九年级 · 画法几何学
(本小题 8.0 分)

如图, 在 ${ }_{\mathrm{Rt}} \triangle_{\mathrm{ABC}}$ 中, $\angle \mathrm{ACB}=90$ 。, 点 $O, M$ 分别是 ${ }_{\mathrm{Rt}} \triangle_{\mathrm{ABC}}$ 的内心和外心, 连接 $\mathrm{OA}^{\prime}, \mathrm{OB}$, OM $\cdot$

(1)求 $\angle A O B$ 的度数;

(2)延长 $\mathrm{AC}$ 至点 $D$, 使 $\mathrm{AD}=\mathrm{AB}$, 连接 $\mathrm{BD}$, 求证: $\mathrm{AO} \perp \mathrm{BD}$;

个结论.
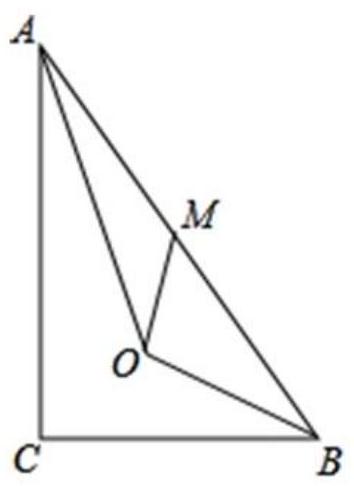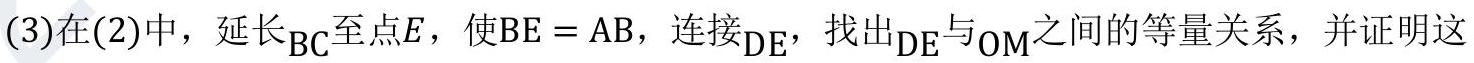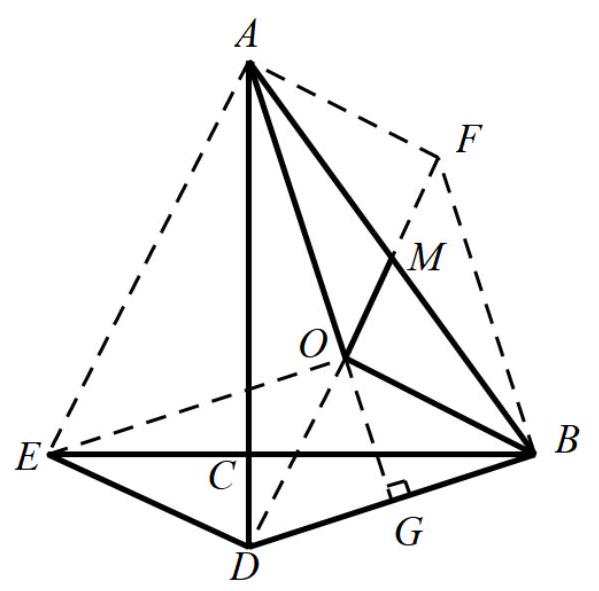
答案: 解: (1) $\because$ 点 $O$ 是Rt $\triangle A B C$ 的内心, $\therefore \angle O A B=\frac{1}{2} \angle C A B, \angle A B O=\frac{1}{2} \angle A B C$.

$$
\begin{aligned}
& \therefore \angle O A B+\angle A B O \\
& =\frac{1}{2}(\angle C A B+\angle A B C)
\end{aligned}
$$

$=\frac{1}{2}\left(180^{\circ}-\angle A C B\right)=45^{\circ}$.

$\therefore \angle A O B=180^{\circ}-\angle O A B-\angle A B O=135^{\circ}$.

(2) $\because A B=A D$,

$\therefore \triangle A B D$ 是底边为 $B D$ 的等腰三角形.

又 $\because O$ 是 $\triangle A B C$ 的内心,

$\therefore A O$ 平分 $\angle C A B$.

$\therefore A O \perp B D$.

(3) $D E=20 M$.

证: 延长 $A O$ 交 $B D$ 于点 $G$, 连接 $O D 、 O E 、 A E$,

$\therefore \angle A G B=90^{\circ}$.

又 $\because \angle B O G=180^{\circ}-\angle A O B=45^{\circ}$,

由(2)知, $A O$ 是 $B D$ 的中垂线,

$\therefore B O=D O$.

$\therefore \triangle O B D$ 是等腰直角三角形.

$\therefore \angle B O D=90^{\circ}$.

同理 $\angle A O E=90^{\circ}, A O=E O$.

延长 $O M$ 至点 $F$, 使 $M F=M O$, 连接 $A F, B F$,

$\because M$ 是直角三角形外心,

$\therefore A M=B M$,

$\therefore$ 四边形 $A O B F$ 是平行四边形.

$\therefore A O=B F, \angle F B O=180^{\circ}-\angle A O B=45^{\circ}$.

$\therefore E O=B F$.

$$
\therefore \angle E O D=360^{\circ}-\angle E O A-\angle A O B-\angle B O D
$$

$$
=360^{\circ}-90^{\circ}-135^{\circ}-90^{\circ}
$$

$=45^{\circ}$.

$\therefore \angle F B O=\angle E O D$.

在 $\triangle F B O$ 和 $\triangle E O D$ 中,

$$
\begin{aligned}
F B & =E O, \\
\{\angle F B O & =\angle E O D, \\
O B & =O D,
\end{aligned}
$$

$\therefore \triangle F B O \cong \triangle E O D(S A S)$.

$\therefore F O=E D$.

$\therefore 20 M=E D$

【解析】本题主要考查三角形内心和外心的性质, 等腰三角形的判定和性质, 平行四边形的判定和性质, 全等三角形的判定和性质.

(1)根据内心的性质得出 $\angle O A B=\frac{1}{2} \angle C A B, \angle A B O=\frac{1}{2} \angle A B C$, 再由三角形内角和定理得出结论;

(2)先证 $\triangle A B D$ 是底边为 $B D$ 的等腰三角形, 再由等腰三角形的性质得出结论;

(3)延长 $A O$ 交 $B D$ 于点 $G$, 连接 $O D 、 O E 、 A E$, 证出 $\triangle O B D$ 是等腰直角三角形; 延长 $O M$ 至点 $F$, 使 $M F=M O$, 连接 $A F, B F$,

得出四边形 $A O B F$ 是平行四边形, 推出 $\angle F B O=\angle E O D$, 再证 $\triangle F B O$ 和 $\triangle E O D$ 全等, 即可解答.